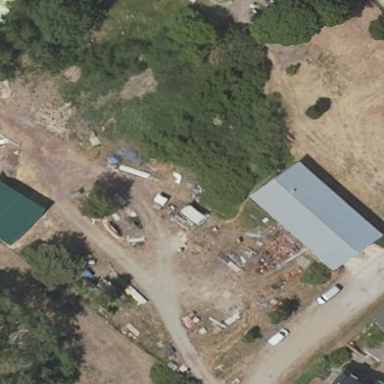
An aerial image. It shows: Farmyard area.